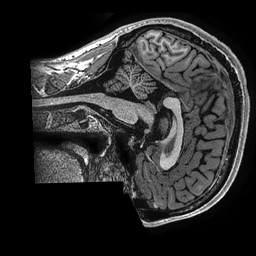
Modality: T1w
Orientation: sagittal
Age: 24
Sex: male
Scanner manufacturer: ge
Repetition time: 0.00733 s
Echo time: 0.003 s